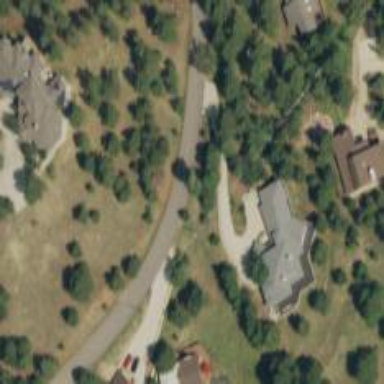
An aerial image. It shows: Driveway.